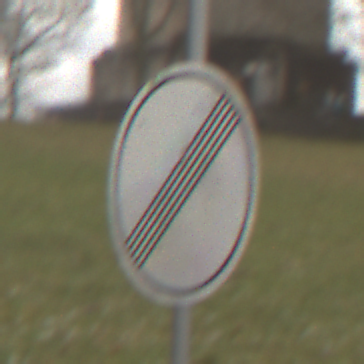
Verkehrszeichen: EndeSaemtlicherBegrenzungen
Umgebung: Outdoor, Nature
Tageszeit: Midday
Wetter: Overcast
Licht: Natural
Jahreszeit: NotSpecified
Kontrast: LowContrast